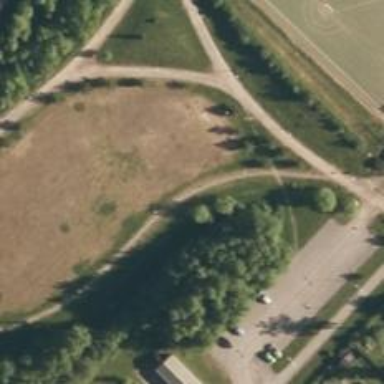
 groomed for classic and skating styles."